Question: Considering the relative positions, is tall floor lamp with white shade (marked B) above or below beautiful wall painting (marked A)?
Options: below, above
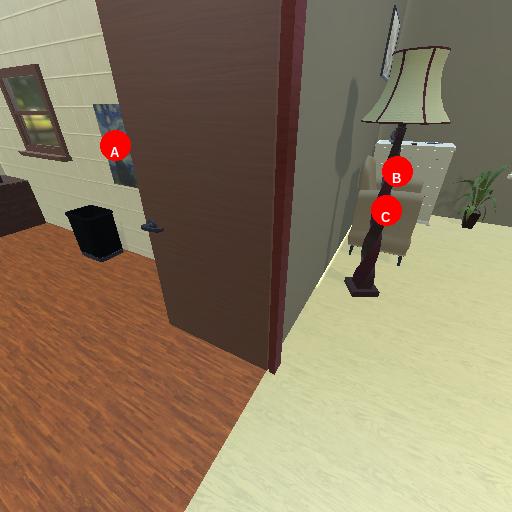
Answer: below